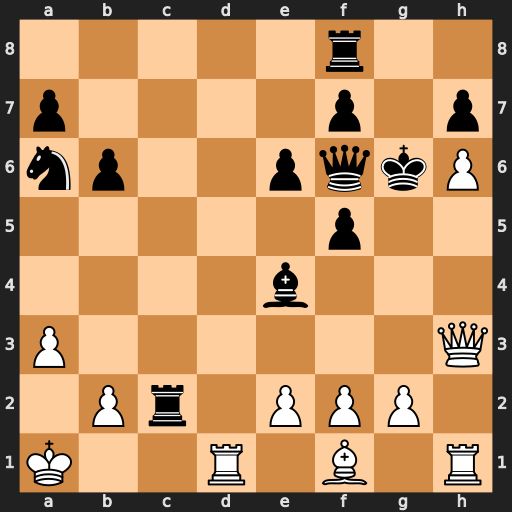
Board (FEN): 5r2/p4p1p/np2pqkP/5p2/4b3/P6Q/1Pr1PPP1/K2R1B1R
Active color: w
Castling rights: -
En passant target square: -
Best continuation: Qh5#